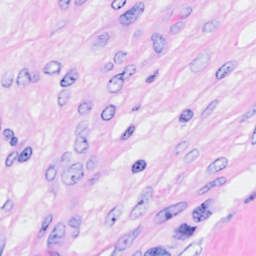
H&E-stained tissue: Breast